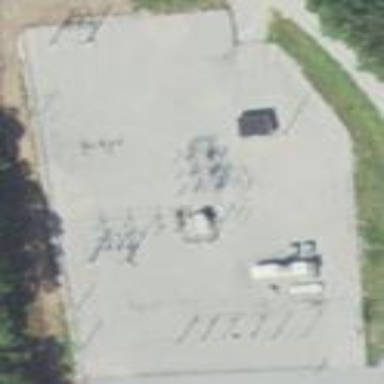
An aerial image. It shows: Distribution level power substation enclosed by fence.